Interaction volume radius: 5 \u00c5
Interaction volume height: 25 \u00c5
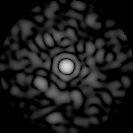
Disorder parameter: 0.8103